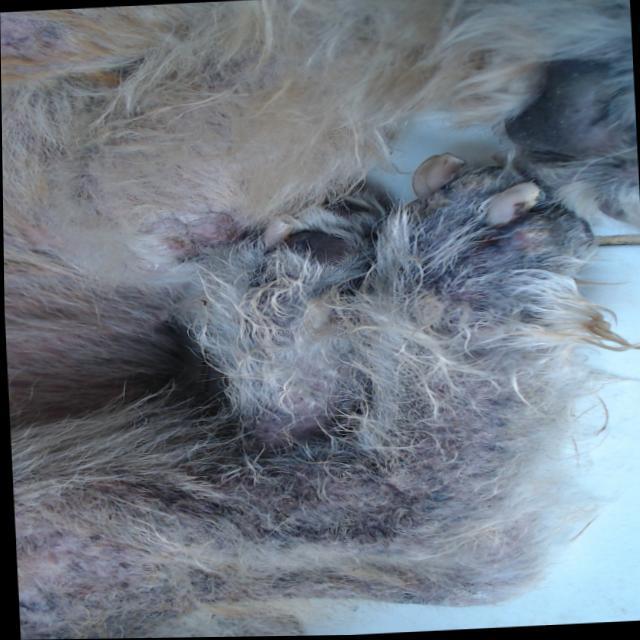
Canine demodicosis (Demodex mange) — caused by Demodex canis mites. Presents with alopecia, follicular papules, pustules, and comedones. Often localized on face and forelimbs.